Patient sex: M
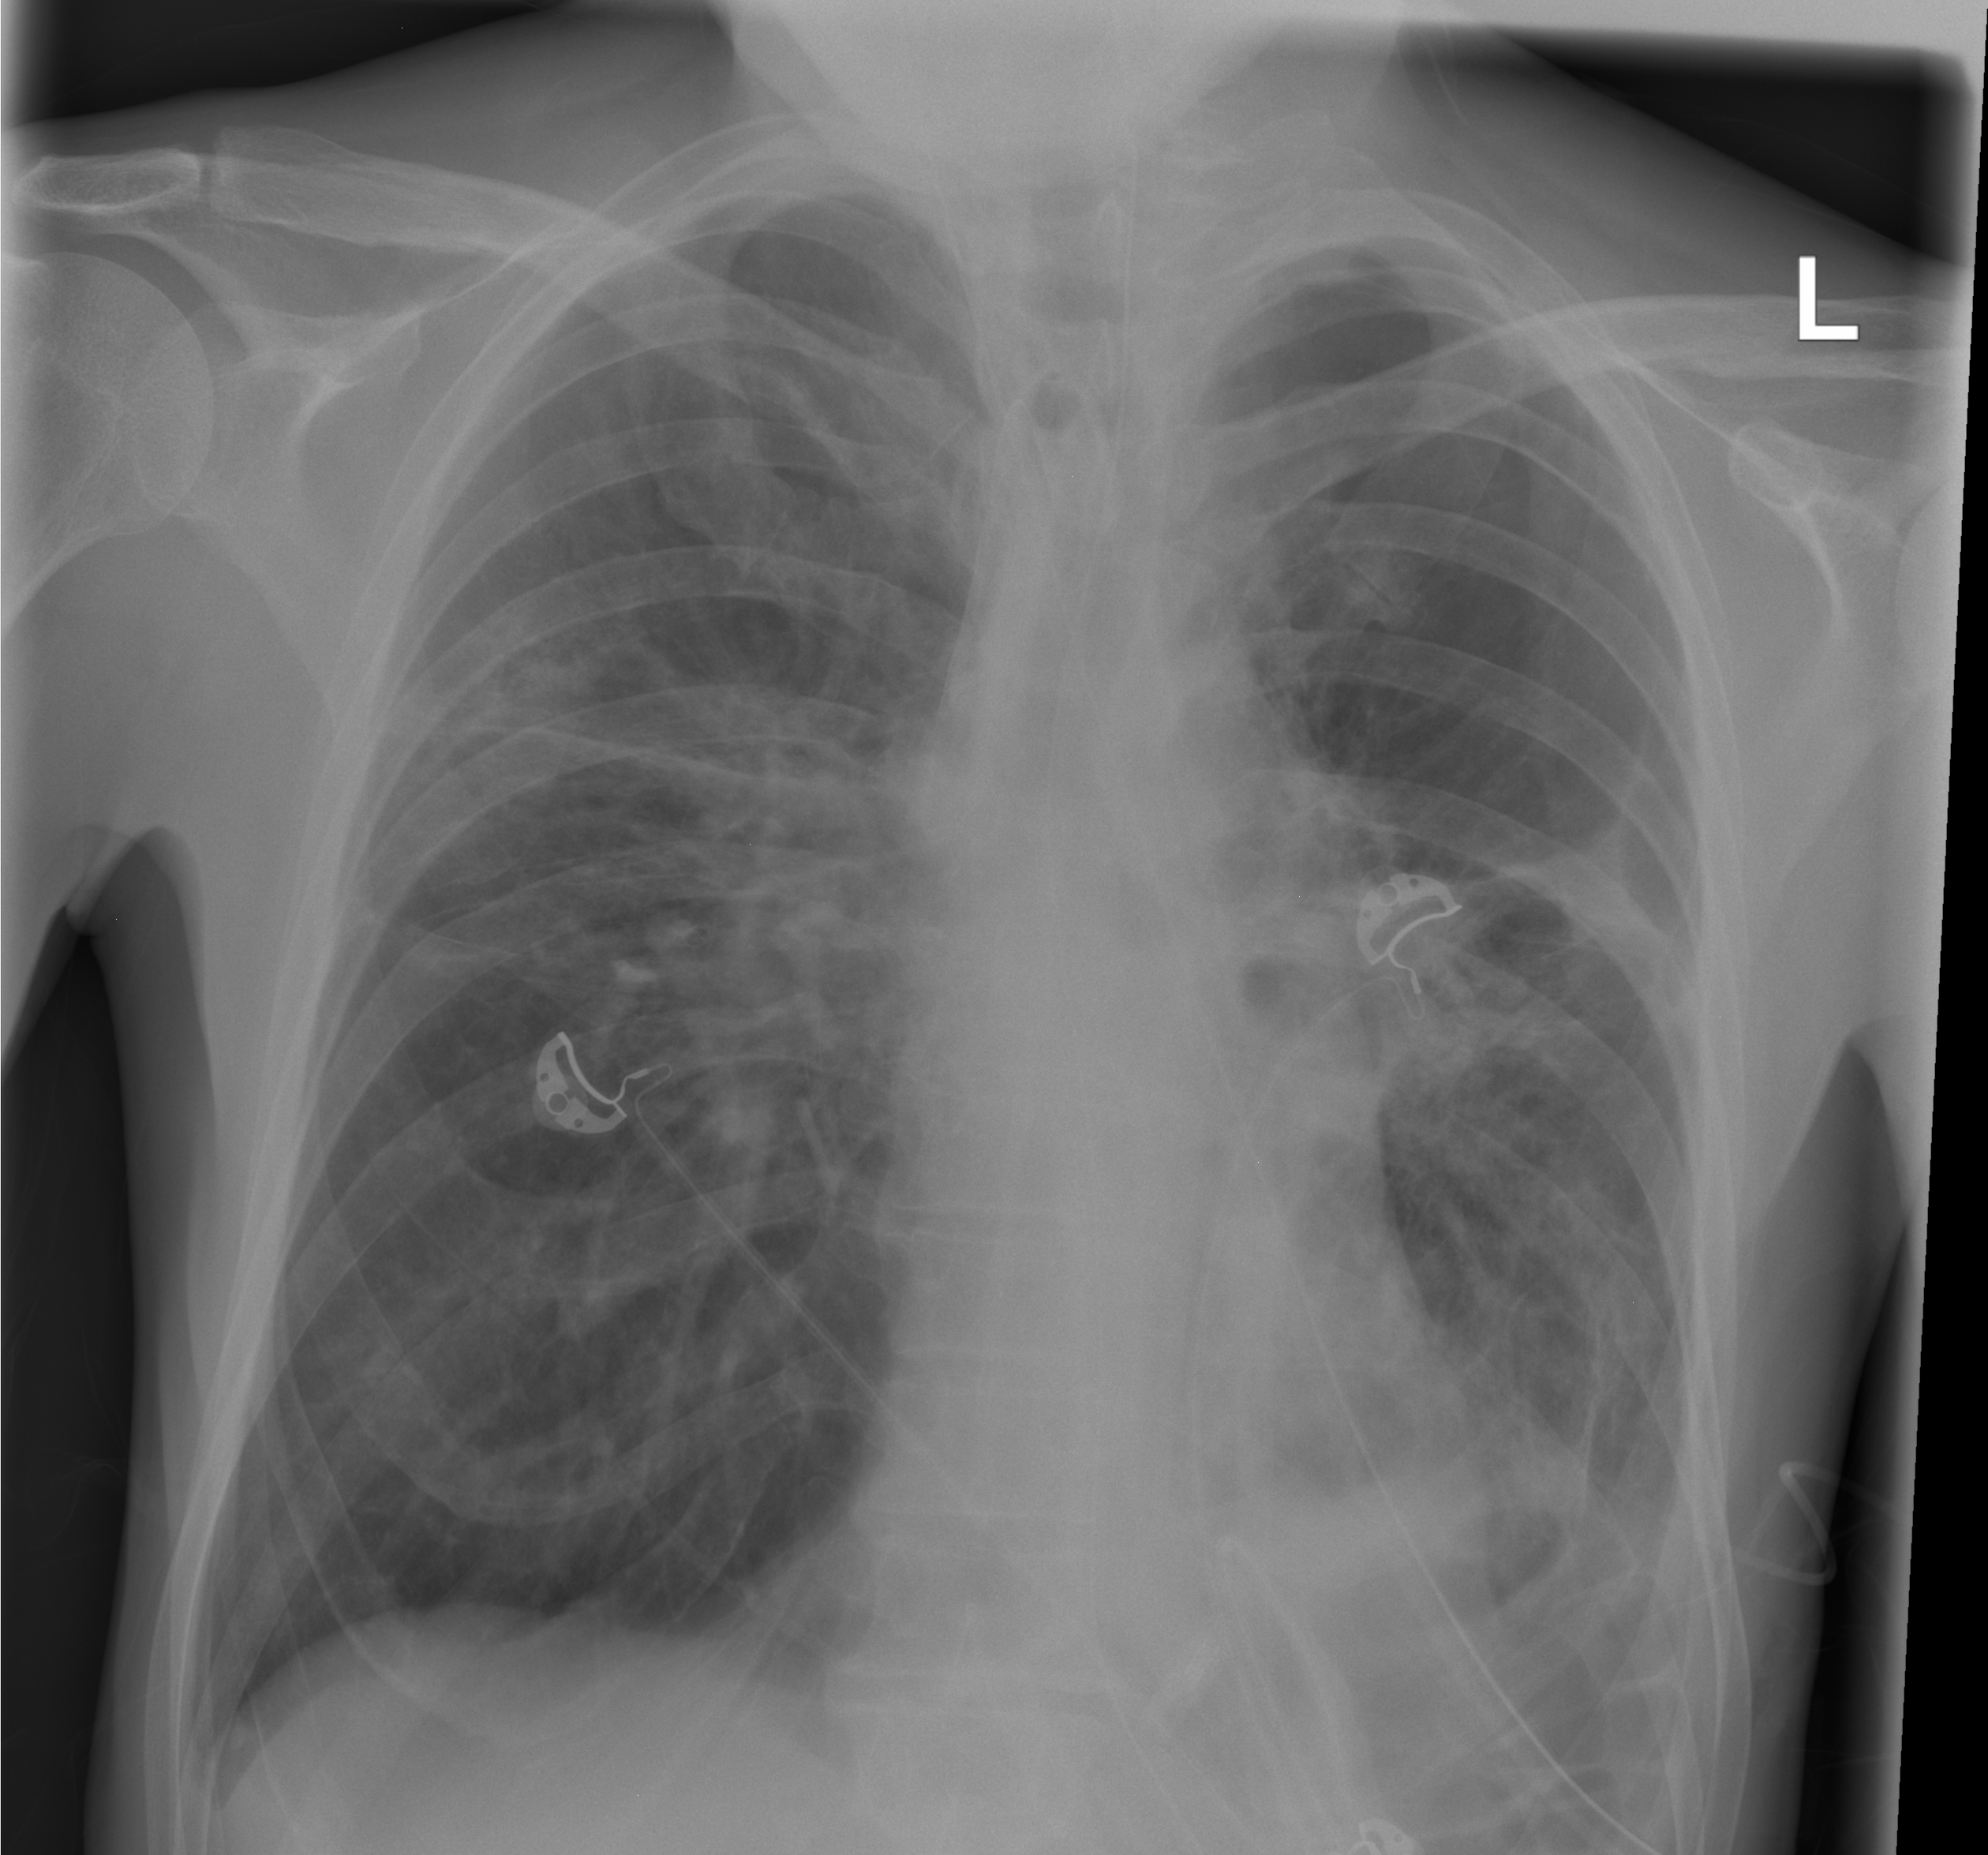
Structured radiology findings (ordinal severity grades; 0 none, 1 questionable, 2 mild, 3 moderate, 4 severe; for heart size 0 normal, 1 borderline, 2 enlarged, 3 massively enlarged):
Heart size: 0
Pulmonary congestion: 2
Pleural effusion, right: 0
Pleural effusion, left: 2
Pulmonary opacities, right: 2
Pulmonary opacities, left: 2
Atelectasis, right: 2
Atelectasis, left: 2